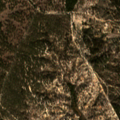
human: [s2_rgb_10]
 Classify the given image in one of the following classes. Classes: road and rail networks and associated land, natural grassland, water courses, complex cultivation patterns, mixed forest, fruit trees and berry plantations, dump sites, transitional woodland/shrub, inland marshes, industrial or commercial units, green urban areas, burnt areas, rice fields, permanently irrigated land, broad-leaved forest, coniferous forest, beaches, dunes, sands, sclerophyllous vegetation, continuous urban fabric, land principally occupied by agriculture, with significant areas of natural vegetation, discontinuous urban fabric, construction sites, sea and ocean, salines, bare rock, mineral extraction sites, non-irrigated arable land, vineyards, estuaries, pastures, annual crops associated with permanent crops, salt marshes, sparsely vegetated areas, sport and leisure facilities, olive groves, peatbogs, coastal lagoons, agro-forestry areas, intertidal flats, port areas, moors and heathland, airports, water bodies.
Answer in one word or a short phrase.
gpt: broad-leaved forest, mixed forest